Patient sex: M
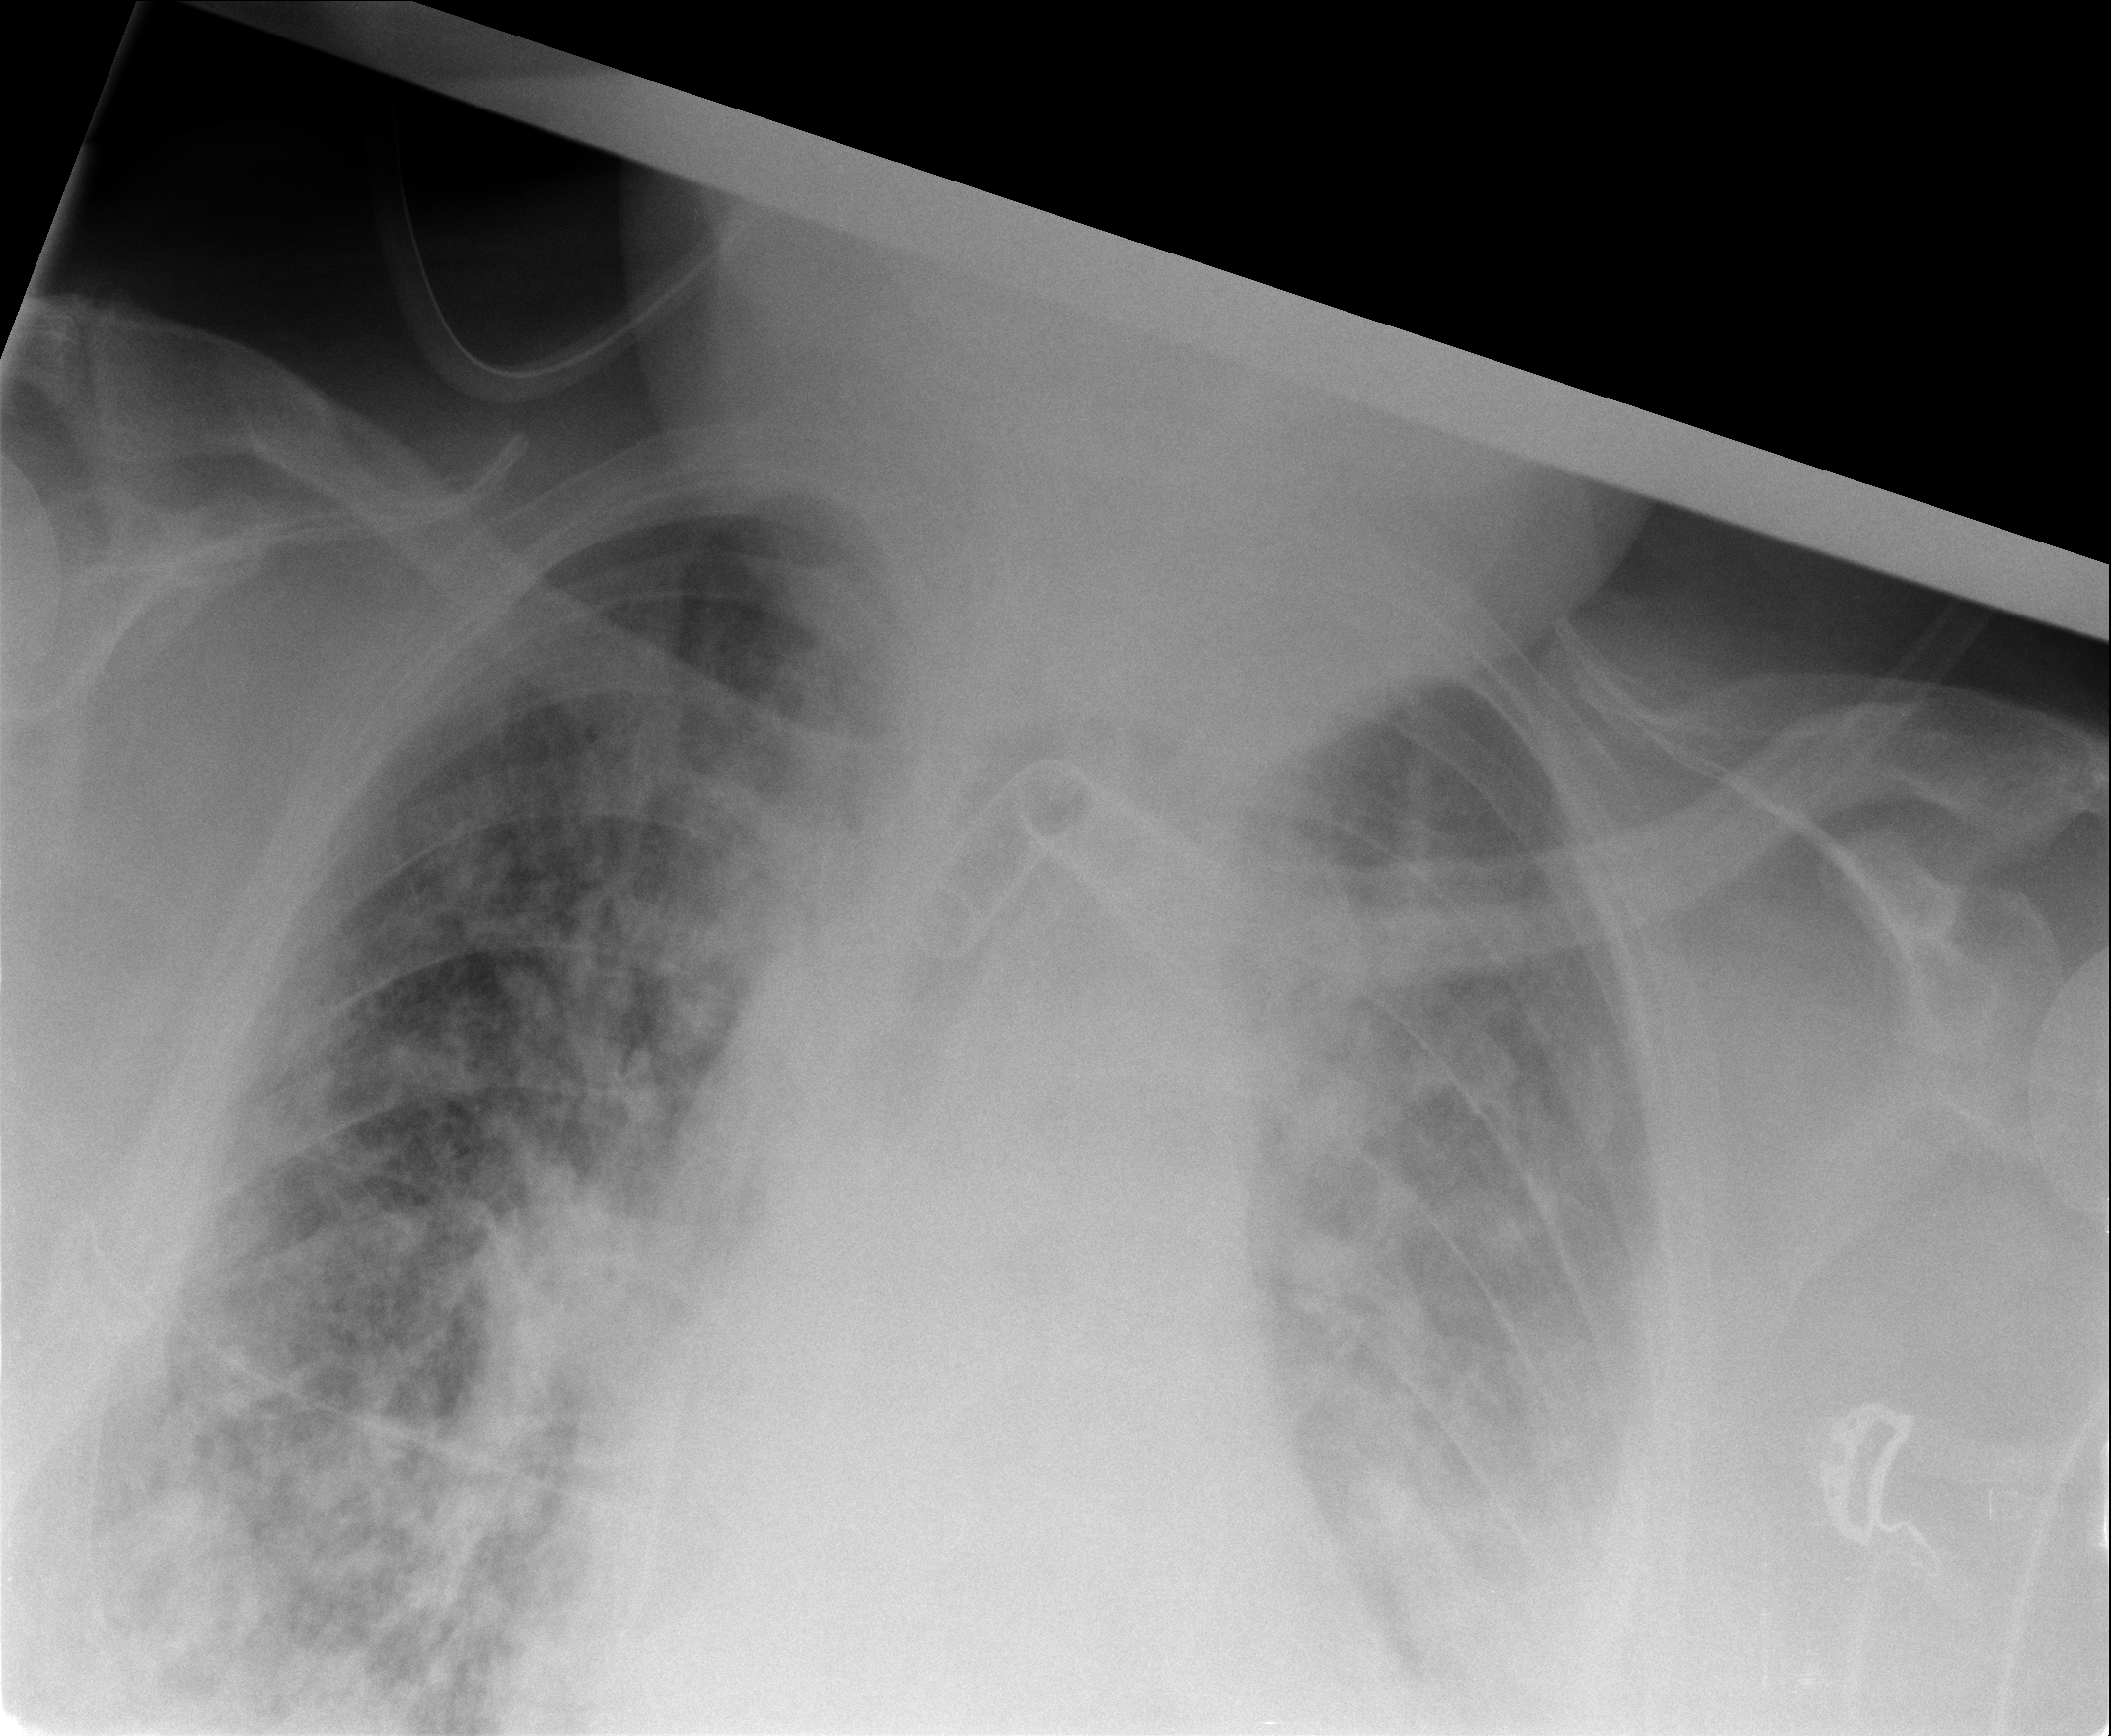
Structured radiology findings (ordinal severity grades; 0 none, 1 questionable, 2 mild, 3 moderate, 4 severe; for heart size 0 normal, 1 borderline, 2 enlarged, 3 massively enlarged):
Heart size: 2
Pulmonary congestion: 3
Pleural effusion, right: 2
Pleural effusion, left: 3
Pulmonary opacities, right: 3
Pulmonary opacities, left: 2
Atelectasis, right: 2
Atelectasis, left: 3